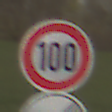
Verkehrszeichen: Geschwindigkeit100
Zusatzzeichen unten: EndeUeberholverbotKraftfahrzeuge
Umgebung: Outdoor, Suburban
Tageszeit: MorningAfternoon
Wetter: Overcast
Licht: Natural
Jahreszeit: NotSpecified
Kontrast: LowContrast